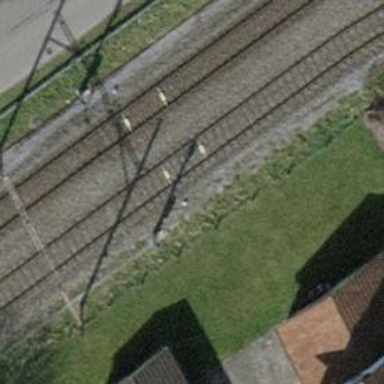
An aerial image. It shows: Railway signal.